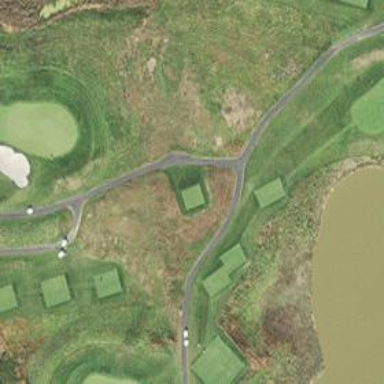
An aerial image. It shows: Footway that resembles golf path.